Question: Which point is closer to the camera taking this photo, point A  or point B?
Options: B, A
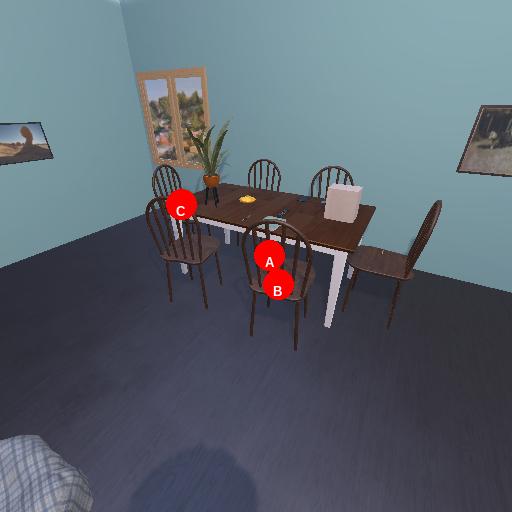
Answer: B